Field crop: tomato
Growth stage: 1
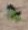
Species: solanum